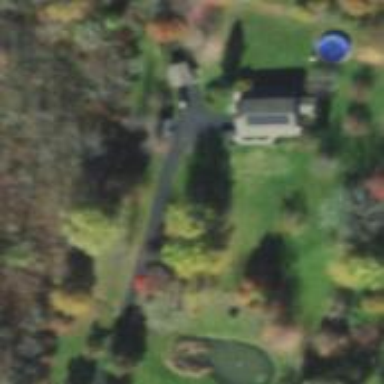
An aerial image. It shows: Driveway.